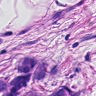
Metastatic tissue present: yes